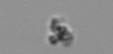
Label: detritus